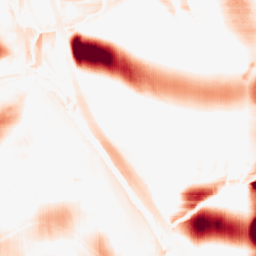
Category: morphological
Decomposition family: rolling_ball
Decomposition parameters: radius: 25
Upsampling method: sinc_blackman
Upsampling parameters: scale: 4
kernel_size: 16
Upsampling scale: 4